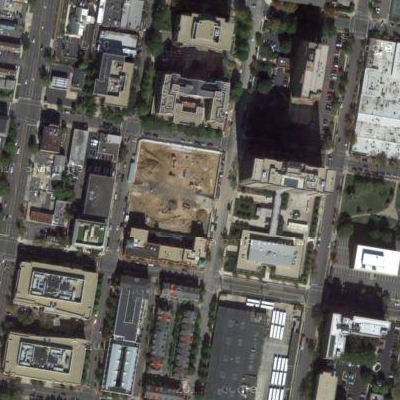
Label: cIndustry